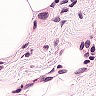
Metastatic tissue present: yes